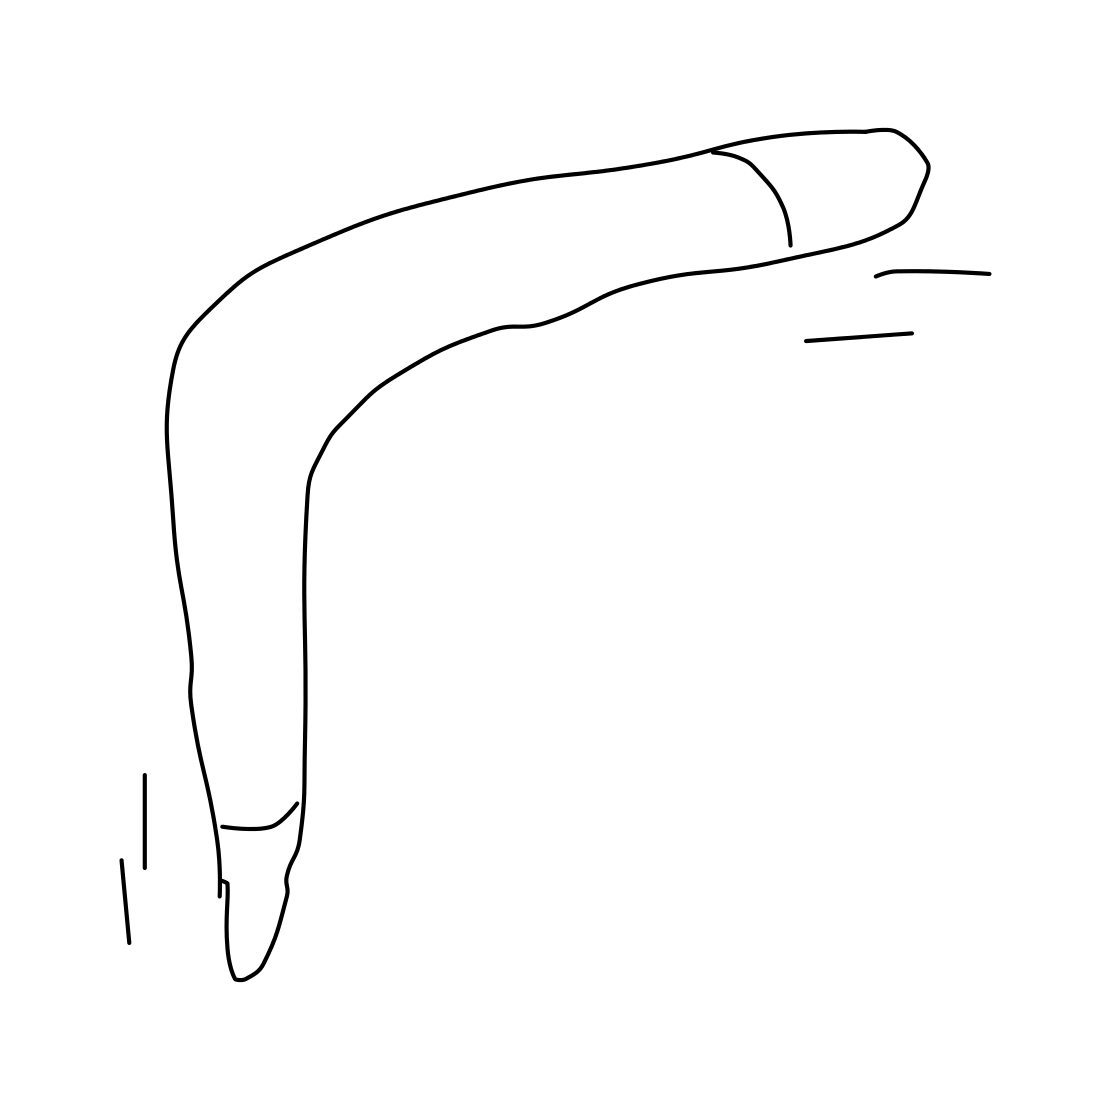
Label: boomerang